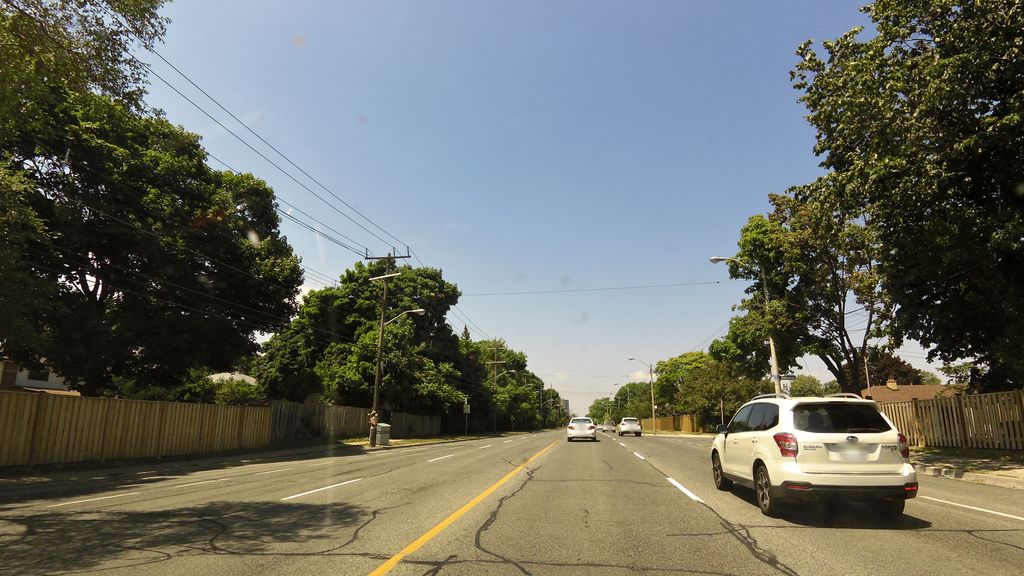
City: toronto